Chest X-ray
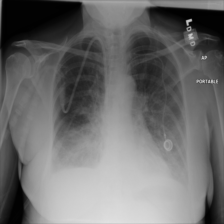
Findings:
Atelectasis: negative
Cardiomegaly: negative
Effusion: negative
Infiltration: positive
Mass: negative
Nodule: negative
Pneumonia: negative
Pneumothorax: negative
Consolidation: negative
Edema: positive
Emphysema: negative
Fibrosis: negative
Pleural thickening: negative
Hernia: negative